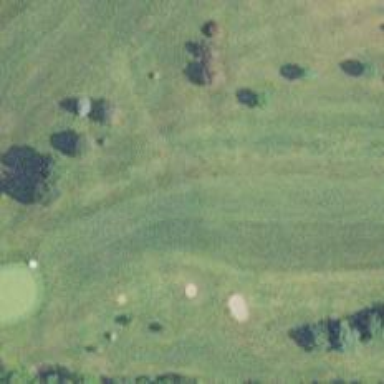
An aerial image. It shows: Golf hole.